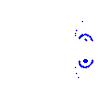
Particle: electron